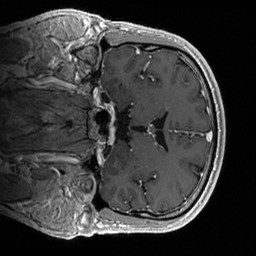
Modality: T1w
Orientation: coronal
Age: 60
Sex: male